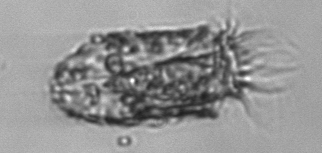
Label: Tintinnopsis